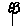
Label: flower